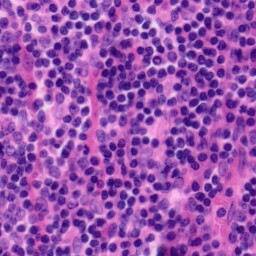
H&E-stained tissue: Tonsil